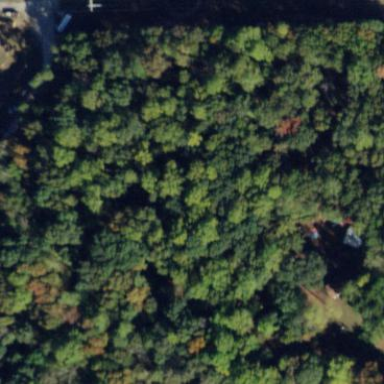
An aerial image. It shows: Serene woodland landscape.